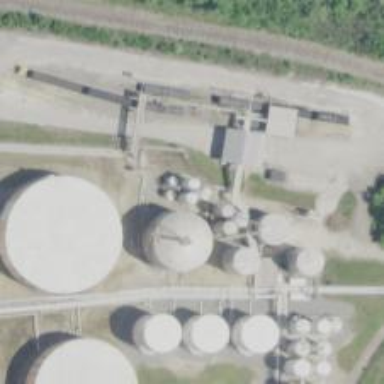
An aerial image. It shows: Storage tank that is man-made.